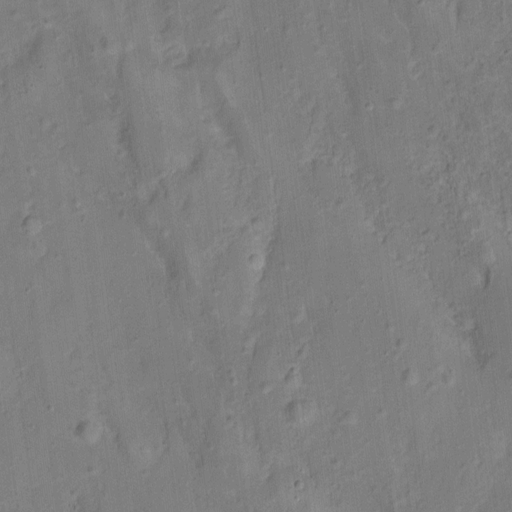
Classes present: Background